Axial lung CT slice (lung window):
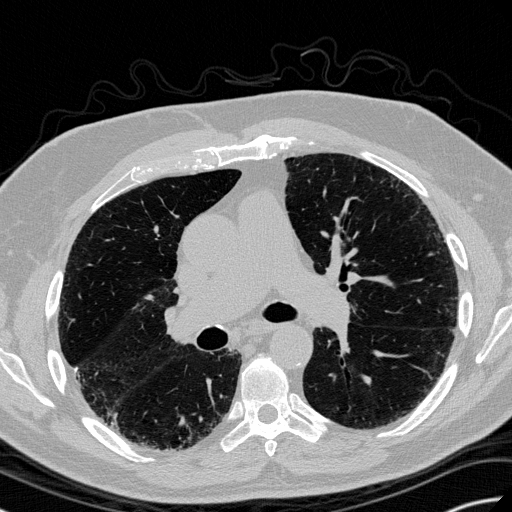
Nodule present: no